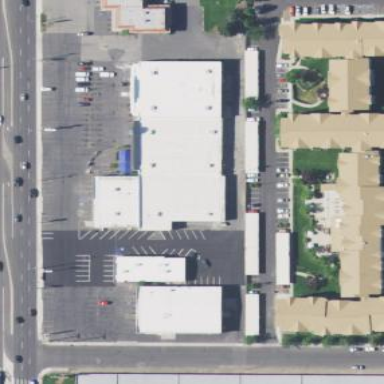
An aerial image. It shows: Retail building.